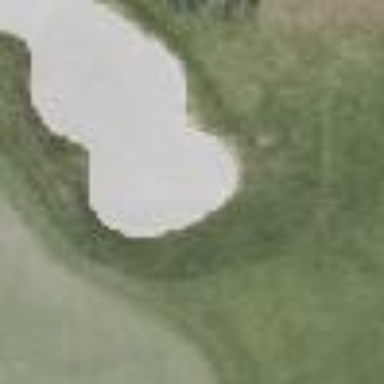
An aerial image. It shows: Bunker on golf course.